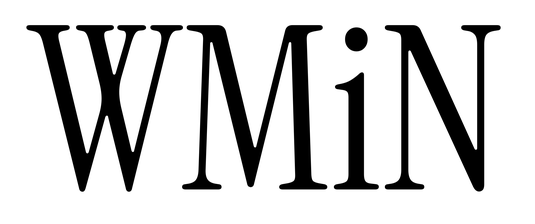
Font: InstrumentSerif-Regular